Question: I'm using a 'UITableView' with static cells for the settings view of my application.
One of the sections of this table contains two cells, the second one only being visible when a 'UISwitch' contained in the first one is turned on.
So the 'UISwitch''s target is this:
'''
- (void)notificationSwitchChanged:(id)sender
{
UISwitch* switch = (UISwitch*)sender;
self.bNotify = switch.on;
[self.settingsTable reloadSections:[NSIndexSet indexSetWithIndex:1] withRowAnimation:UITableViewRowAnimationTop];
}
'''
I implemented 'numberOfRowsInSection:' this way:
'''
(NSInteger)tableView:(UITableView*)tableView numberOfRowsInSection:(NSInteger)section
{
if (section != 1)
return [super tableView:tableView numberOfRowsInSection:section];
if (self.bNotify)
return 2;
return 1;
}
'''
This "works", but the animation is faulty, making the first cell disappear or slide upwards halfway below the previous section or various stuff depending on the animation type I choose. The cleanest is 'UITableViewRowAnimationNone' but is still not perfect.
If I scroll the section out of view and back it looks normal again.
EDIT: took a few screenshots of the problem:

I tried adding 'beginUpdates' and 'endUpdates' before and after 'reloadSections' but it didn't change anything. Using 'reloadData' instead of 'reloadSections' works but there's no animation at all.
Is it because the table's cells are static or am I missing something?
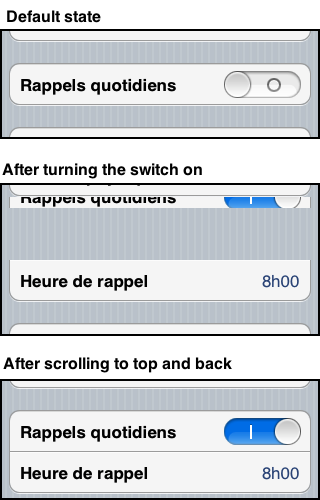
Answer: I think this method should solve your problem.
> '''
[self.tableView insertSections:<#(NSIndexSet *)#> withRowAnimation:<#(UITableViewRowAnimation)#>];
'''
Just update the data source (you dont have to because your are updating the section count depending on some flags) and call it.
Maybe you have to use this method instead.
> '''
[self.tableView insertRowsAtIndexPaths:<#(NSArray *)#> withRowAnimation:<#(UITableViewRowAnimation)#>];
'''